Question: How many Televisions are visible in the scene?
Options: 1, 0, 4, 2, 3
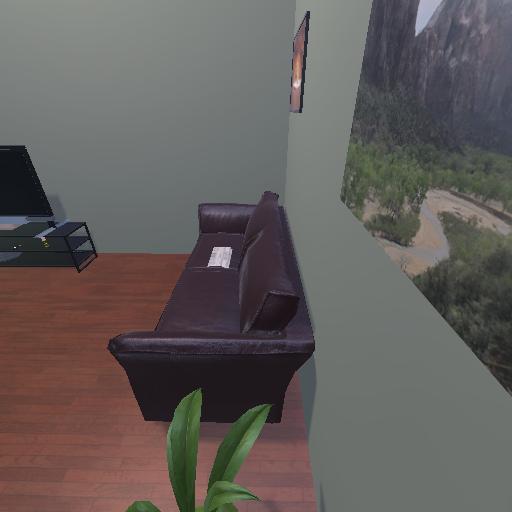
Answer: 1